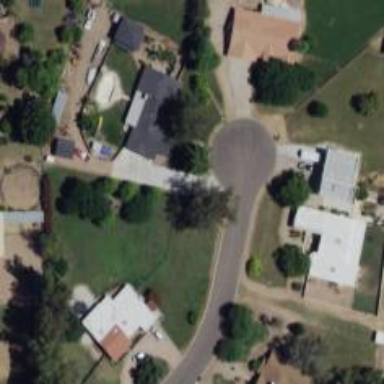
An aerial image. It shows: Turning circle on the road.